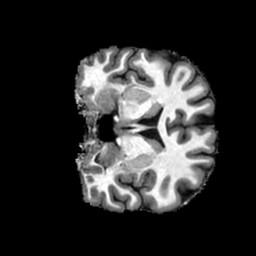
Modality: T1w
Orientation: coronal
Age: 22
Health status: healthy
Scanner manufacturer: philips
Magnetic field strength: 3 T
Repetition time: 0.007812 s
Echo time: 0.003571 s